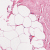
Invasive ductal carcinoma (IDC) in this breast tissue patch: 0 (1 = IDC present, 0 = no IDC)